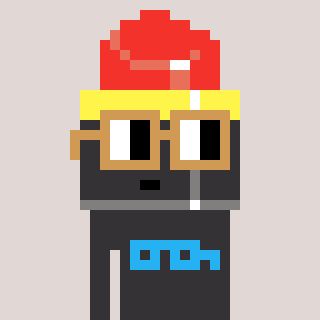
a pixel art character with square brown glasses, a lipstick-shaped head and a grayscale-colored body on a warm background